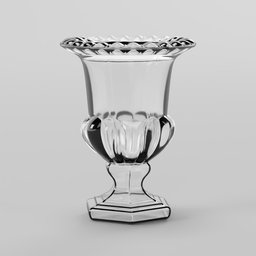
Label: decoration